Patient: sex F, age 31
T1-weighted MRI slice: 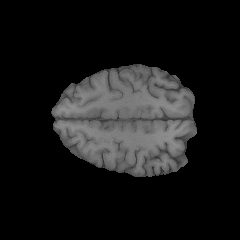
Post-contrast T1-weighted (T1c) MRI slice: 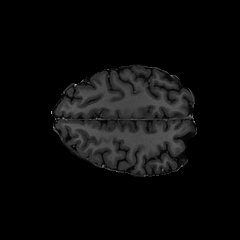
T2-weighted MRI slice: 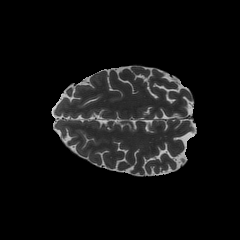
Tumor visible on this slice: no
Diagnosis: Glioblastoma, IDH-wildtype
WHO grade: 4